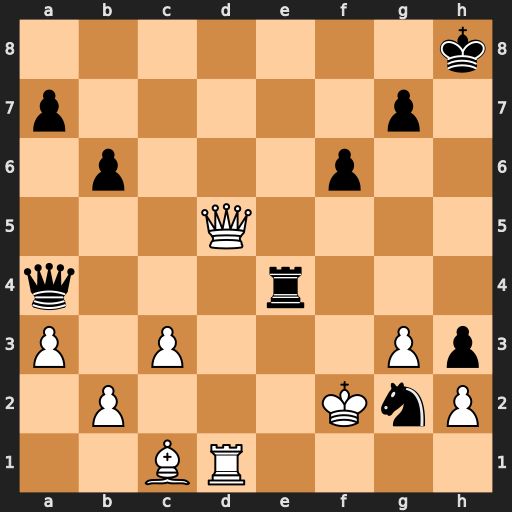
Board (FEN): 7k/p5p1/1p3p2/3Q4/q3r3/P1P3Pp/1P3KnP/2BR4
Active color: w
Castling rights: -
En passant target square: -
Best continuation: Qh5+ Kg8 Rd8+